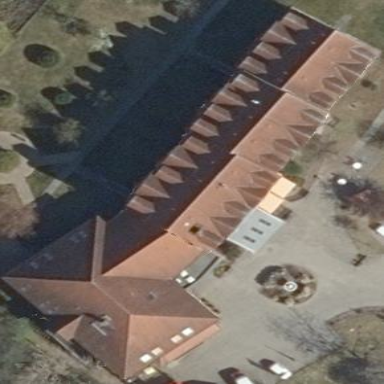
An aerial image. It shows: Nursing home building.